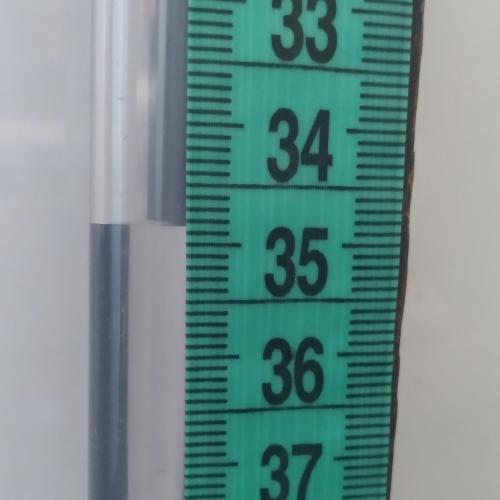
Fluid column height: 34.9 cm